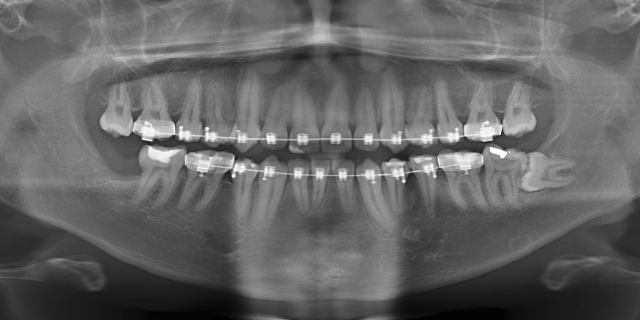
adult